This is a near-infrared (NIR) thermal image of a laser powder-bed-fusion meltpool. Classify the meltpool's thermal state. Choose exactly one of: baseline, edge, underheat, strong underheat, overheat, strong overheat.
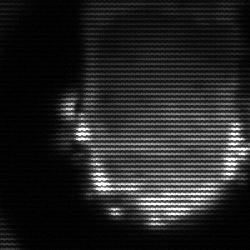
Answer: baseline